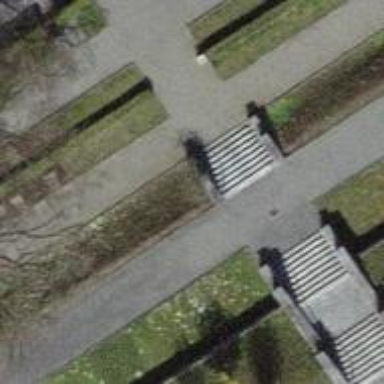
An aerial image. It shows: Set of steps on the road.